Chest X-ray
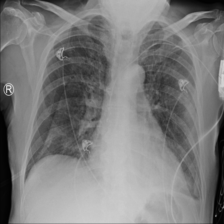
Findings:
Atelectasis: negative
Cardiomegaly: positive
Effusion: negative
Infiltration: positive
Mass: negative
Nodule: negative
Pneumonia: negative
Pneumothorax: negative
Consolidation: positive
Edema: negative
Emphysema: negative
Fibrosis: negative
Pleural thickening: negative
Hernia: negative